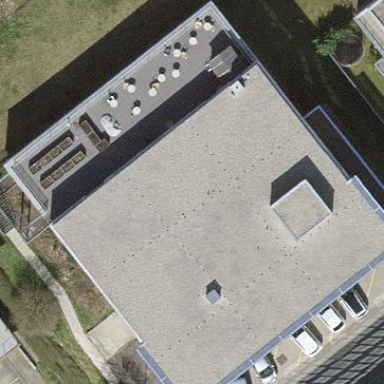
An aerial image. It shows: Public building.